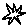
Label: star